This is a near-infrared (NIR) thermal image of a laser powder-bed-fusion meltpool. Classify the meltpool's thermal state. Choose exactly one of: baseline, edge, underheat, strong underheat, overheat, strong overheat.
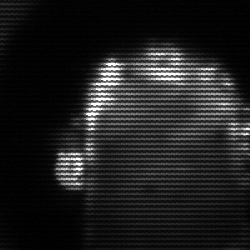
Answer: baseline